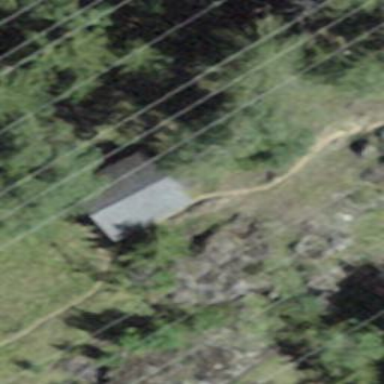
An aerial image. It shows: Hut.